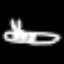
Label: airplane